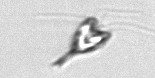
Label: Pyramimonas_longicauda